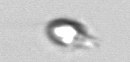
Label: Balanion